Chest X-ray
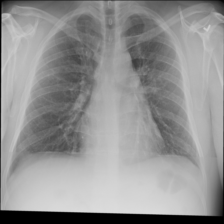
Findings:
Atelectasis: negative
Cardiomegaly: negative
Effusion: negative
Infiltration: negative
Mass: negative
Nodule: negative
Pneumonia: negative
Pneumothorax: negative
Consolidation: negative
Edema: negative
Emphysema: negative
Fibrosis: negative
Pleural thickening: negative
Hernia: negative